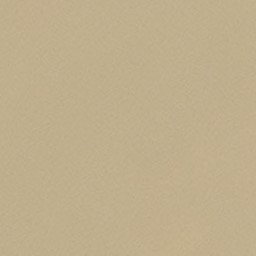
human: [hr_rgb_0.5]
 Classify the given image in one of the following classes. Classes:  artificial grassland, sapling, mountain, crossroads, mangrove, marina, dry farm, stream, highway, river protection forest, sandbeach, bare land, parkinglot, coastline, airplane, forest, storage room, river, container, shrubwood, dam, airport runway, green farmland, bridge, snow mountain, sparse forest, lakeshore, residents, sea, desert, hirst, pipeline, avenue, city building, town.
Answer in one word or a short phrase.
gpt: desert